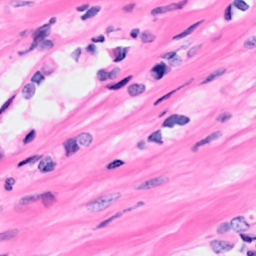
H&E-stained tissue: Breast